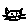
Label: cat